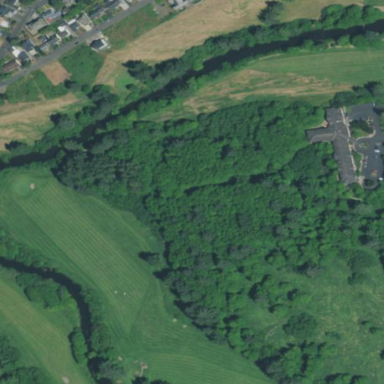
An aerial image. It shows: Golf course.